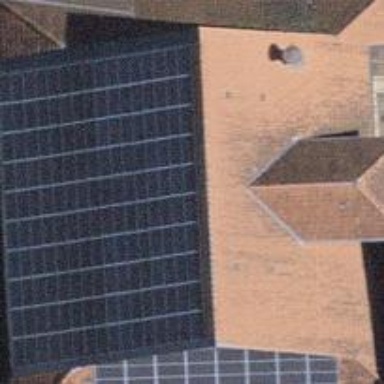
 consisting of solar photovoltaic panels."